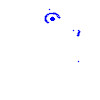
Particle: electron